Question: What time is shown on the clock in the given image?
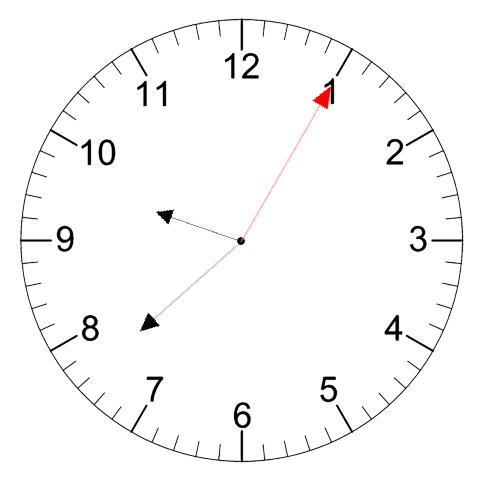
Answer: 09:38:05